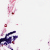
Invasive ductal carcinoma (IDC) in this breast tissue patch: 0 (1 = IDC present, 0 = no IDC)